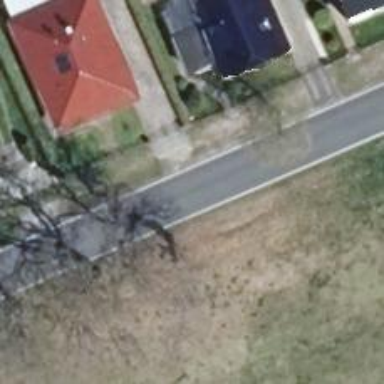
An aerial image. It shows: Secondary road without sidewalk.